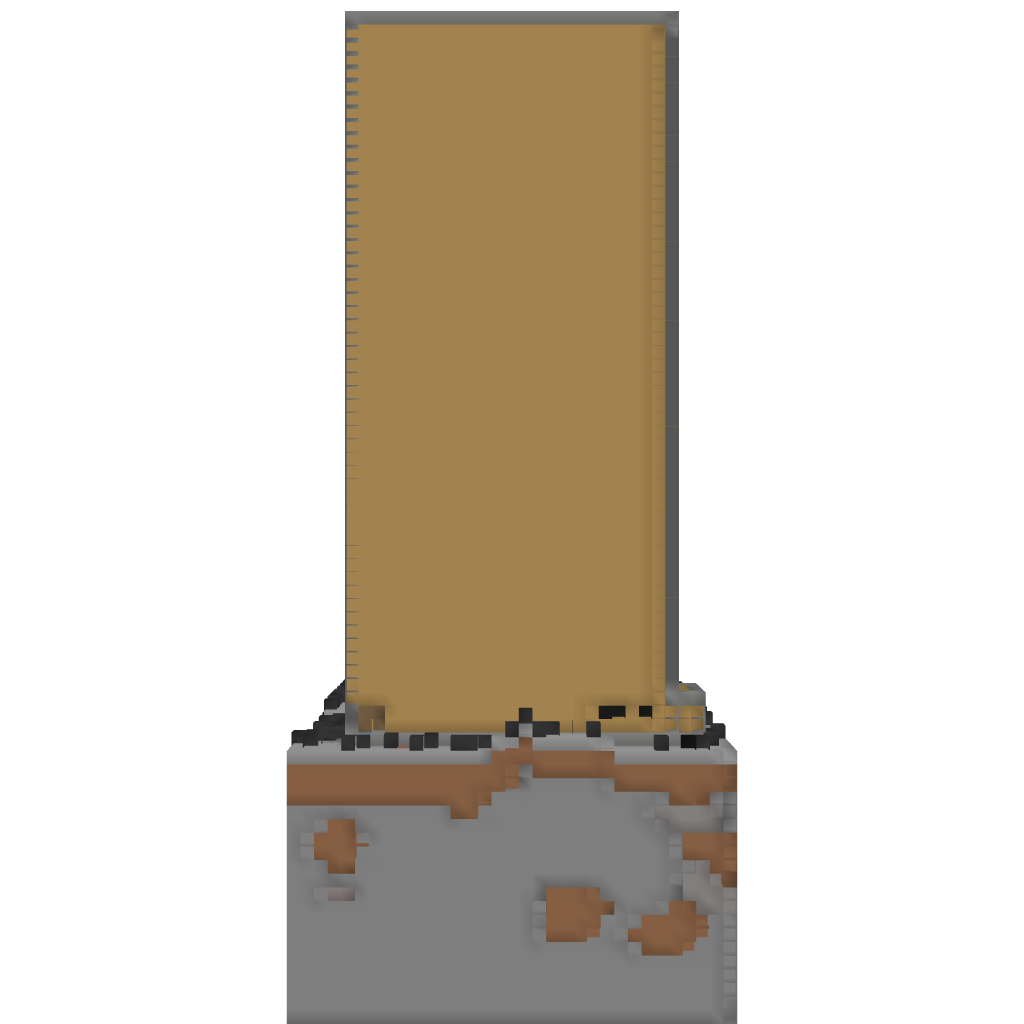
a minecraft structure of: A very big house with trap!